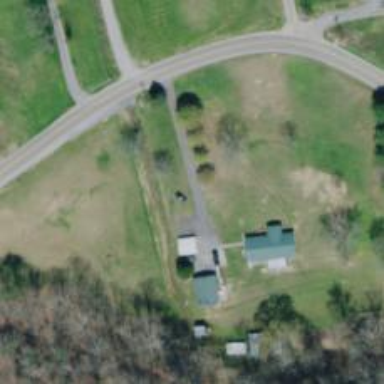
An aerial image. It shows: Driveway leading to service road.